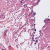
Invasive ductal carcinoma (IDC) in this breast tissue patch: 0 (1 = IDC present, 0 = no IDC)